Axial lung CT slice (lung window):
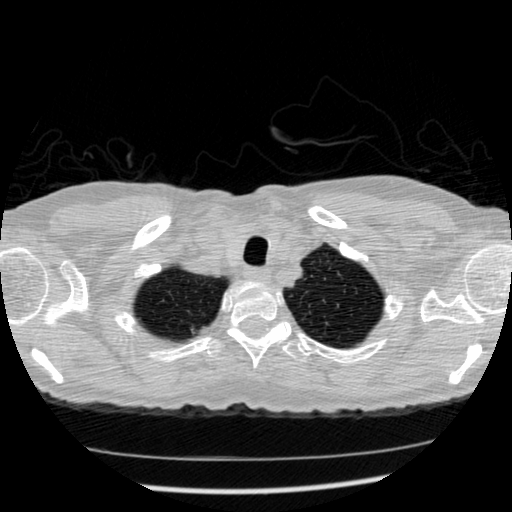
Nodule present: no